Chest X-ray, PA view. Patient: 34 years old, sex F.
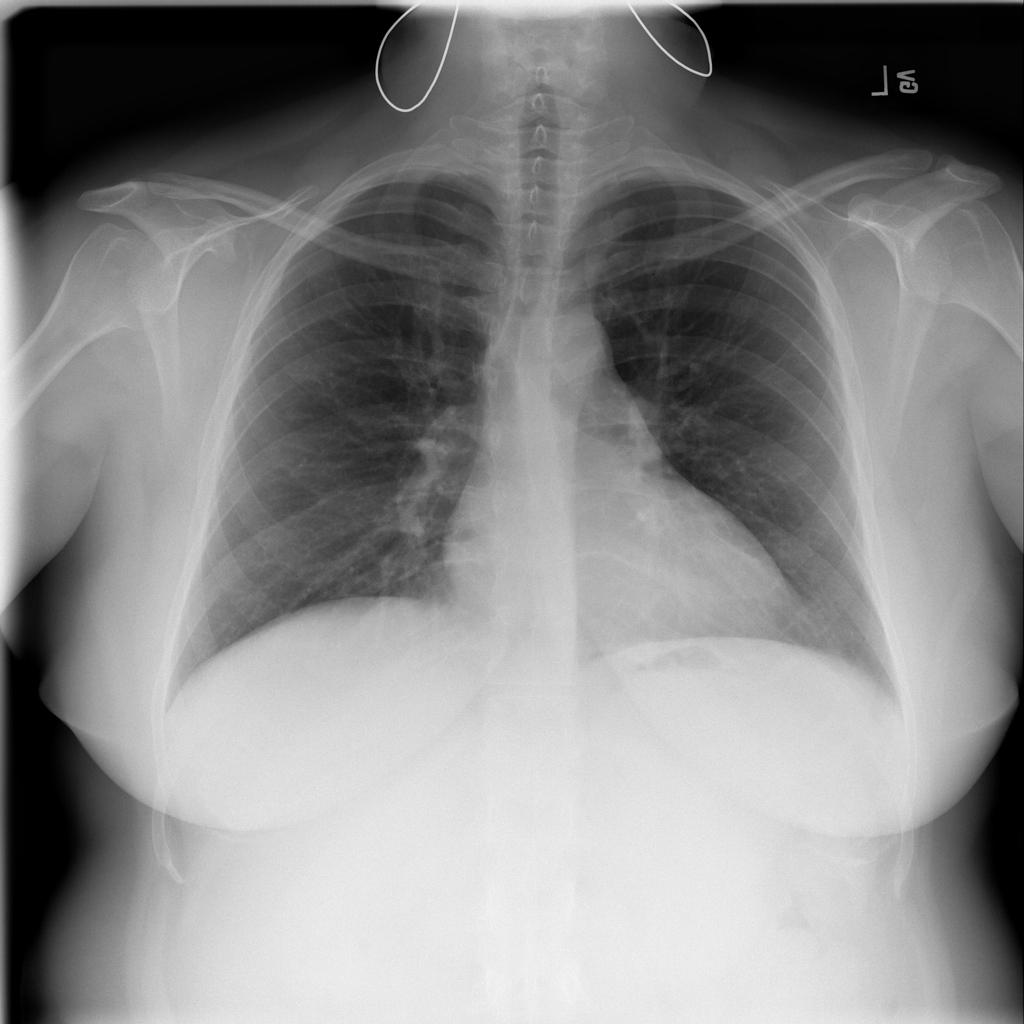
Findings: No Finding